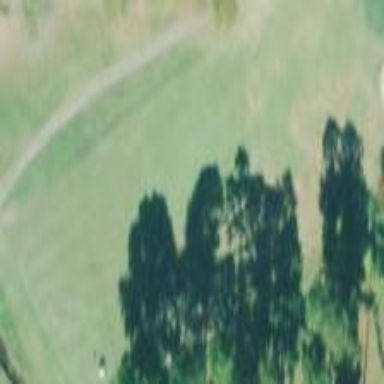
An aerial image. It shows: Golf fairway surrounded by grass.